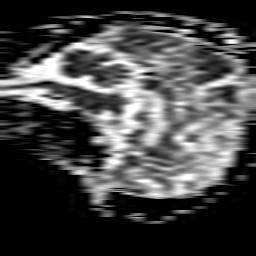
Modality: ADC
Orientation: sagittal
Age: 70
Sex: male
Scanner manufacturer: philips
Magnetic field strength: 1.5 T
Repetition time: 3.542 s
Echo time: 0.09411 s